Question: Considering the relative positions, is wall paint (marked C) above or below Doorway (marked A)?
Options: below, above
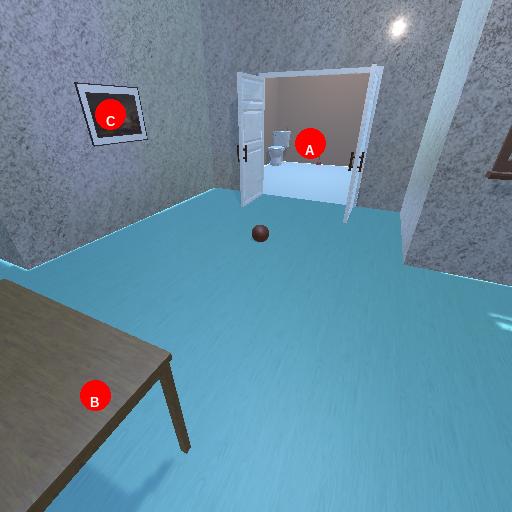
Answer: below